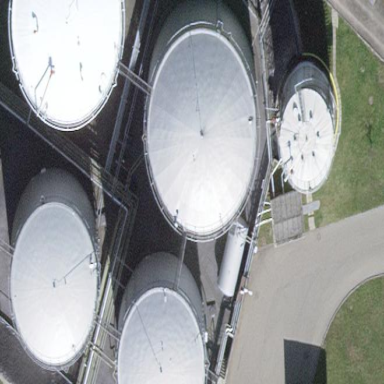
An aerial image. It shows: Storage tank which is man-made and housed in building.